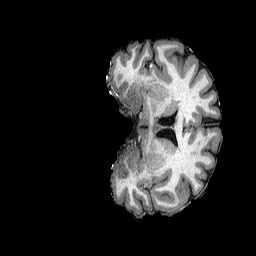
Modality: T1w
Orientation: coronal
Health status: ill